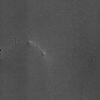
Atmospheric dust classification: not_dusty